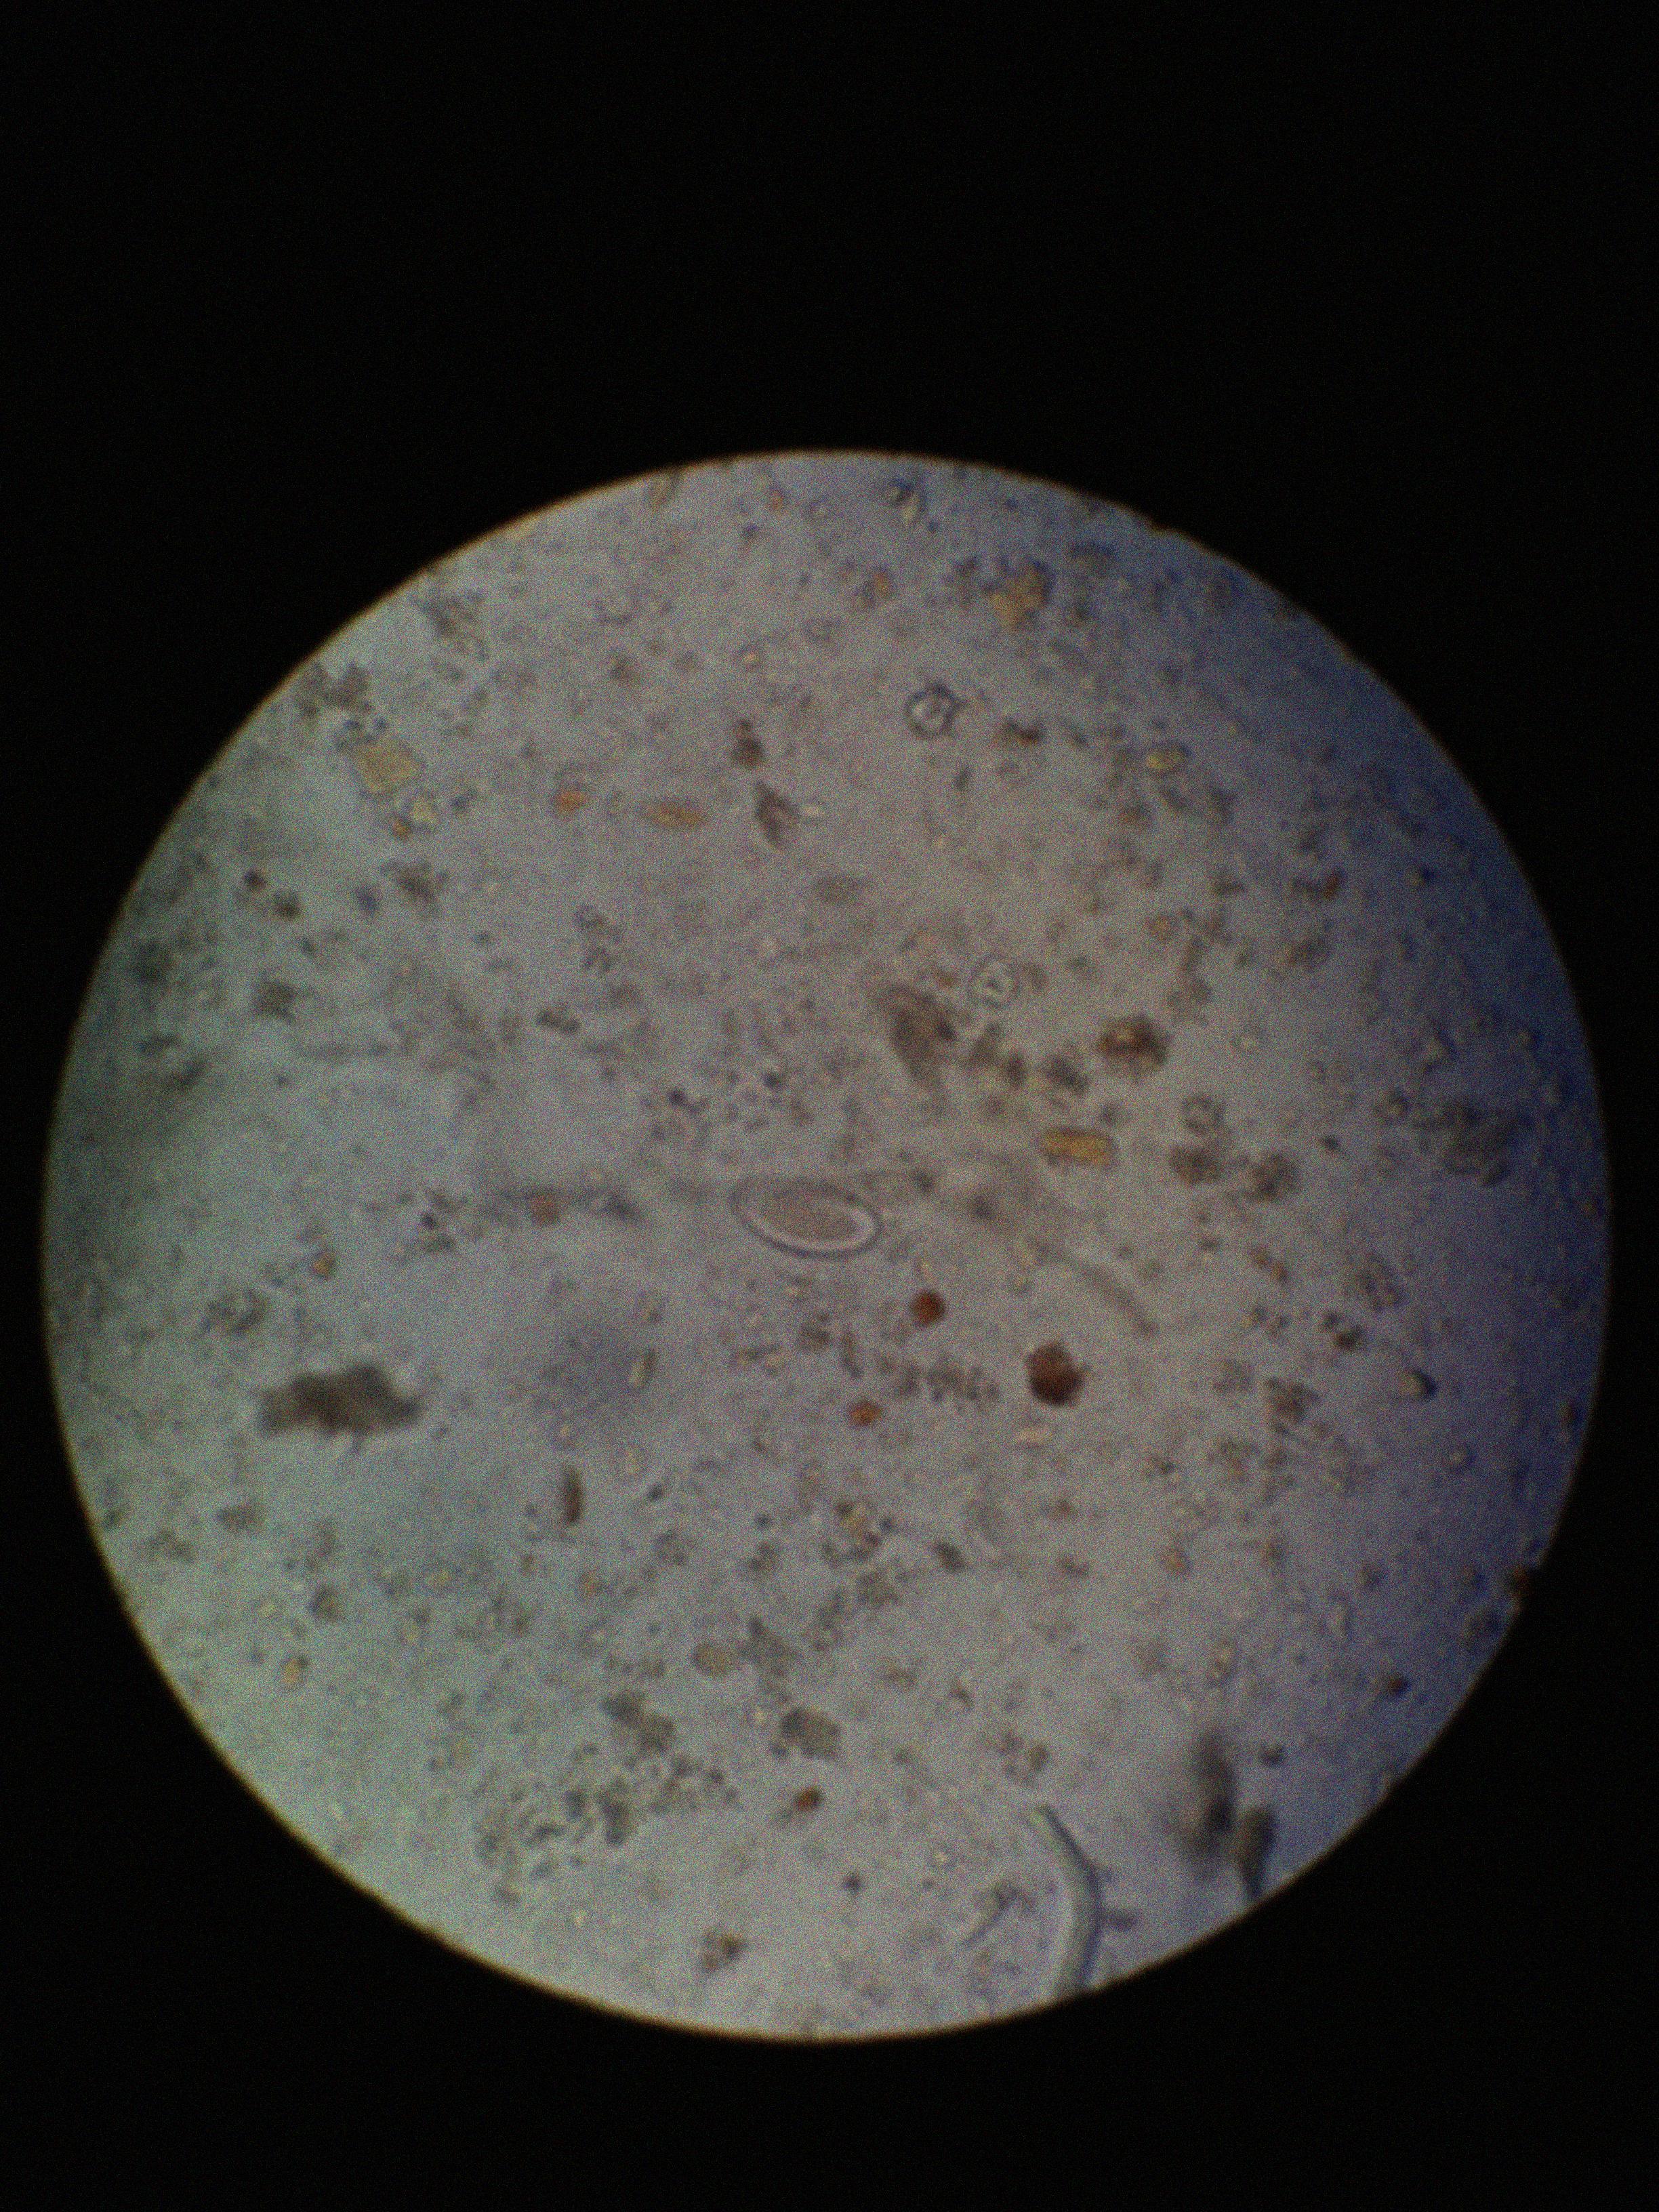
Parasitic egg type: Enterobius vermicularis